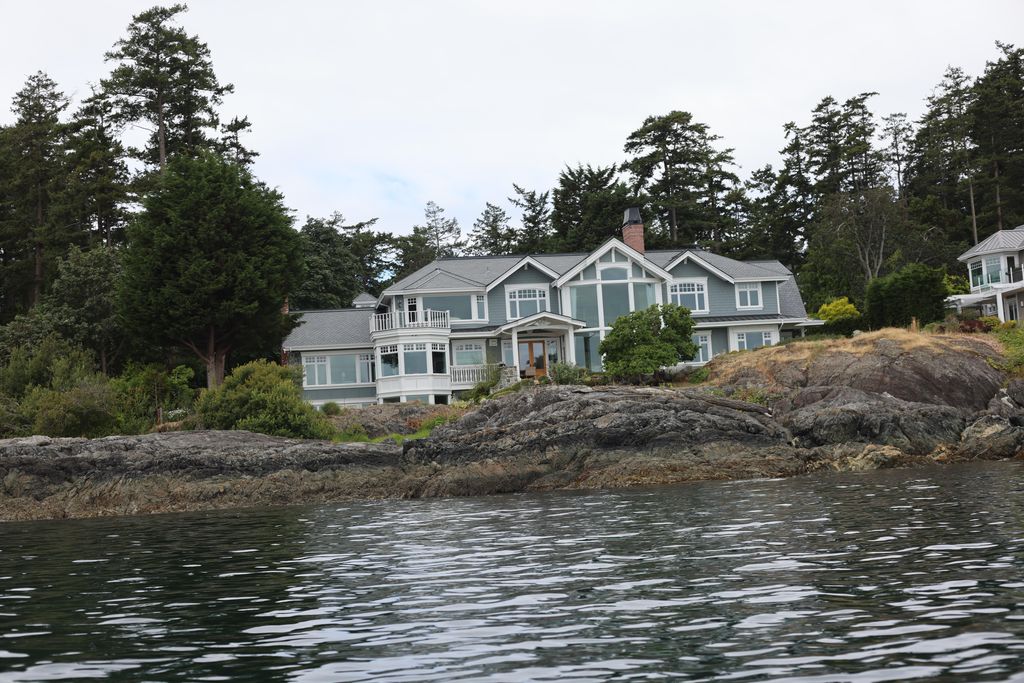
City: victoria